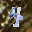
Label: 4